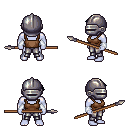
a pixel art fantasy rpg character, male body template, dark elf, purple skin, brown pirate shirt, metal pants, raven long mohawk hairstyle, metal helm, white cloth bracers, spear, four views (front, back, left, right), 2x2 character sprite sheet, small pixel art, hard edges, no anti-aliasing